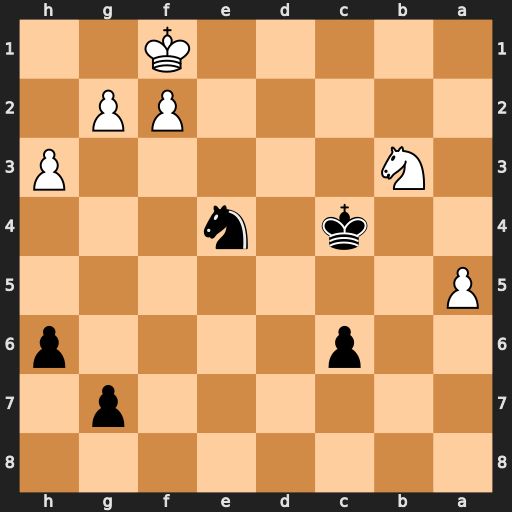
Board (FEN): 8/6p1/2p4p/P7/2k1n3/1N5P/5PP1/5K2
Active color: b
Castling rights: -
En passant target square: -
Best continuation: Kxb3 a6 Nd2+ Ke2 Nc4